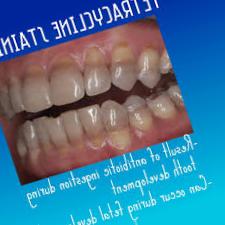
Condition: Tooth Discoloration